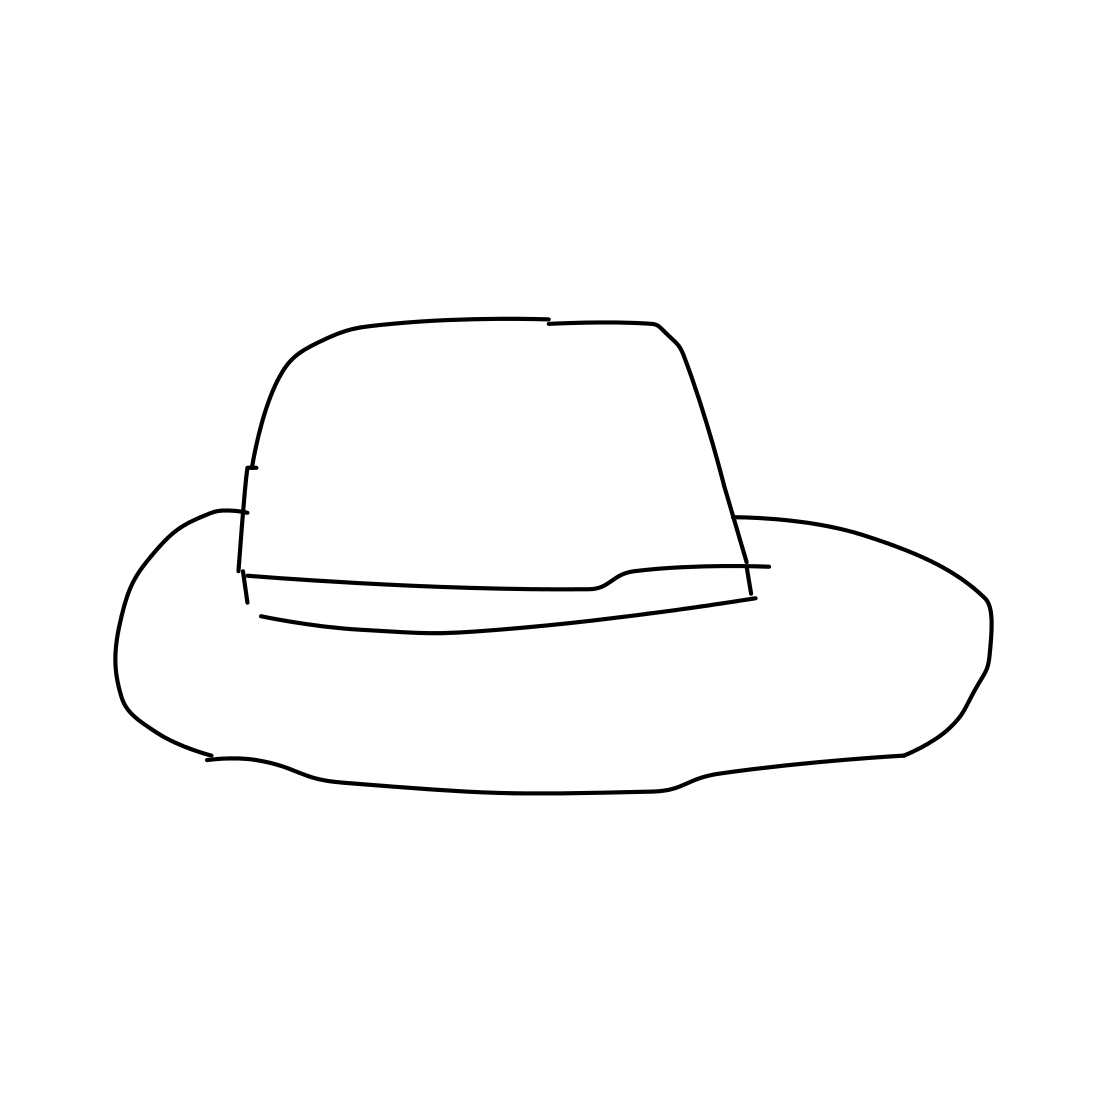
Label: hat